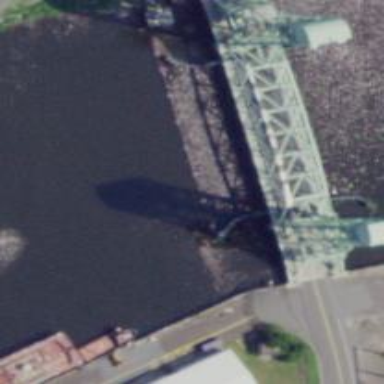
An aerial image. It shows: Man-made bridge.